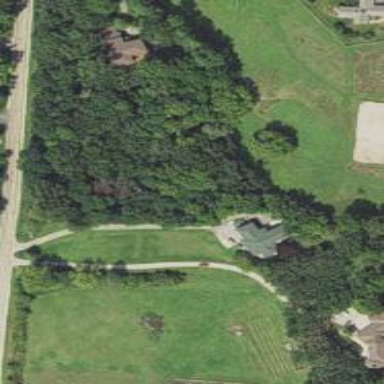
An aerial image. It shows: Driveway.